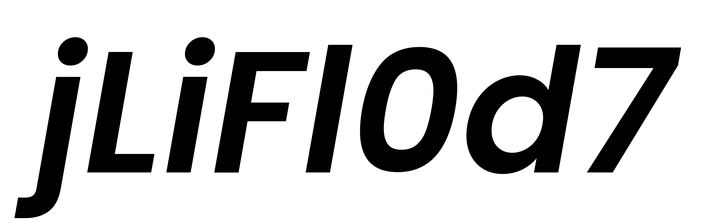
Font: Poppins-SemiBoldItalic